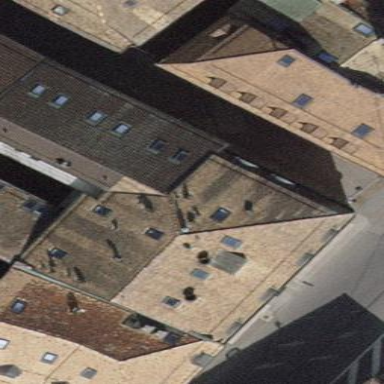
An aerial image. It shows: Gabled building with roof tiles oriented across.